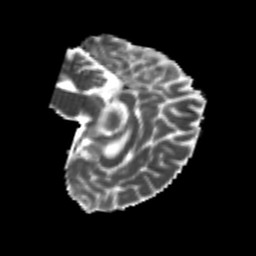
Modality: MD
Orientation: sagittal
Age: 23
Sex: female
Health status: healthy
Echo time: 0.074 s